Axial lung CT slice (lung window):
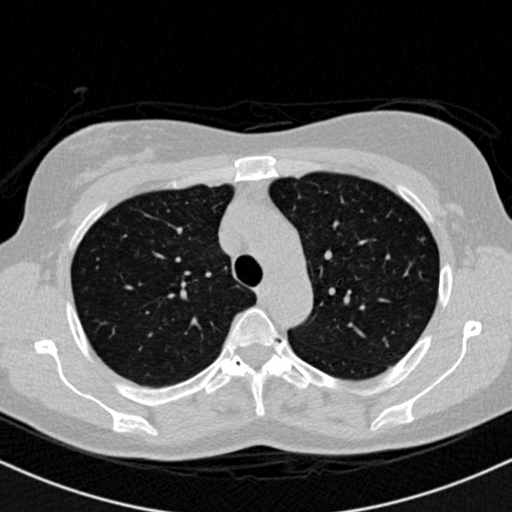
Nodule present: no